Question: I have a Mule flow that I wish to configure via a Spring .properties file. I have read the Mule documentation on how to do this and I'm pretty sure I have it correct, but I get:
'''
Could not load properties; nested exception is java.io.FileNotFoundException:
class path resource [agt-commission.properties] cannot be opened because
it does not exist
'''
My Mule flow XML file begins with:
'''
<mule xmlns:tracking="http://www.mulesoft.org/schema/mule/ee/tracking"
xmlns="http://www.mulesoft.org/schema/mule/core"
xmlns:mulexml="http://www.mulesoft.org/schema/mule/xml"
xmlns:http="http://www.mulesoft.org/schema/mule/http"
xmlns:file="http://www.mulesoft.org/schema/mule/file"
xmlns:jdbc-ee="http://www.mulesoft.org/schema/mule/ee/jdbc"
xmlns:data-mapper="http://www.mulesoft.org/schema/mule/ee/data-mapper"
xmlns:doc="http://www.mulesoft.org/schema/mule/documentation"
xmlns:spring="http://www.springframework.org/schema/beans"
xmlns:core="http://www.mulesoft.org/schema/mule/core"
xmlns:context="http://www.springframework.org/schema/context"
version="EE-3.4.0" xmlns:xsi="http://www.w3.org/2001/XMLSchema-instance"
xsi:schemaLocation="http://www.mulesoft.org/schema/mule/xml
http://www.mulesoft.org/schema/mule/xml/current/mule-xml.xsd
http://www.mulesoft.org/schema/mule/http
http://www.mulesoft.org/schema/mule/http/current/mule-http.xsd
http://www.mulesoft.org/schema/mule/file
http://www.mulesoft.org/schema/mule/file/current/mule-file.xsd
http://www.mulesoft.org/schema/mule/ee/jdbc
http://www.mulesoft.org/schema/mule/ee/jdbc/current/mule-jdbc-ee.xsd
http://www.mulesoft.org/schema/mule/ee/data-mapper
http://www.mulesoft.org/schema/mule/ee/data-mapper/current/mule-data-mapper.xsd
http://www.springframework.org/schema/beans
http://www.springframework.org/schema/beans/spring-beans-current.xsd
http://www.mulesoft.org/schema/mule/core
http://www.mulesoft.org/schema/mule/core/current/mule.xsd
http://www.mulesoft.org/schema/mule/ee/tracking
http://www.mulesoft.org/schema/mule/ee/tracking/current/mule-tracking-ee.xsd
http://www.springframework.org/schema/context
http://www.springframework.org/schema/context/spring-context-3.0.xsd">
<spring:beans>
<context:property-placeholder location="classpath:agt-commission.properties"/>
</spring:beans>
'''
My properties file is located in the 'src/main/app' folder as specified by the documentation and I have copied and pasted the file name, so I know that is the same.

I am running the project from Mule Studio (3.5.0) as a Mule application.
Why can't Spring find the properties file?
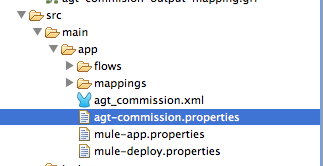
Answer: Store your 'agt-commission.properties' file in 'src/main/resources' instead of 'src/main/app'.
By default files under 'app' doesn't get copied to 'classes' which is causing 'FileNotFoundException'